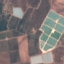
Land use / land cover class: PermanentCrop